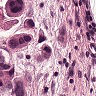
Metastatic tissue present: yes